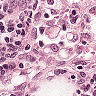
Metastatic tissue present: no